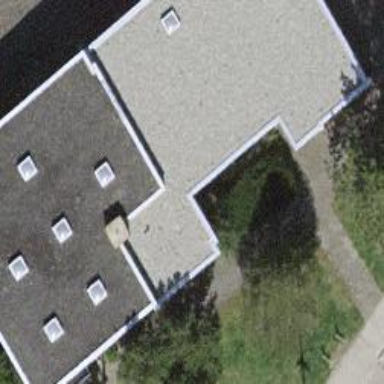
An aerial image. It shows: Train station building with flat roof.